Question: I need to draw a simple histogram for a project I'm working on that needs to look this...

I know there is got to be some simple for loop to run on my H[] array which consists of how many pixels belong to each gray scale value... so in H[] we have lets say "10 pixels in gray scale value 1" so at 1 there would be a line of length 10 going vertically next to my image...
if anyone could offer their help, I would greatly appreciate it!
Thanks.
wrote this but its too big and upside down and angled for some reason.
'''
if (H != null) {
int width = getWidth();
int height = getHeight();
int HhPos = (width - (width/2));
int HvPos = (height - (height));
for(int i = 0 ; i <255 ; i++){
g.drawRect(i+HhPos, i+HvPos, 1, H[i]);
}
'''
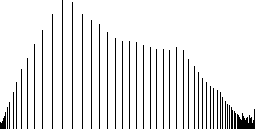
Answer: As Gilbert said, you need to normalize you values, to determine the maximum range or ceiling.
From this you can then determine the percentage of a given value compared to the maximum and then plot it on the graph, based on the available height.
(Taken from the <URL>
'''
// Determine the maximum vertical value...
int maxValue = 0;
for (Integer key : mapHistory.keySet()) {
int value = mapHistory.get(key);
maxValue = Math.max(maxValue, value);
}
int xPos = xOffset;
for (Integer key : mapHistory.keySet()) {
int value = mapHistory.get(key);
// Calculate the percentage that the given value uses compared to that of the
// maximum value
float percentage = (float)value / (float)maxValue;
// Calculate the line height based on the available vertical space...
int barHeight = Math.round(percentage * height);
g2d.setColor(new Color(key, key, key));
int yPos = height + yOffset - barHeight;
Rectangle2D bar = new Rectangle2D.Float(xPos, yPos, barWidth, barHeight);
g2d.fill(bar);
g2d.setColor(Color.DARK_GRAY);
g2d.draw(bar);
xPos += barWidth;
}
'''
Now in the previous example, I used a 'Map' to to store the values, but it should relativly easy to replace that with your data array...
'for (Integer key : mapHistory.keySet())' would become 'for (int key : H)'
Also, with 'Graphics.drawLine', it is drawing a line from one point to another, not one point to a width/height value (like say 'Graphics.drawRectangle')